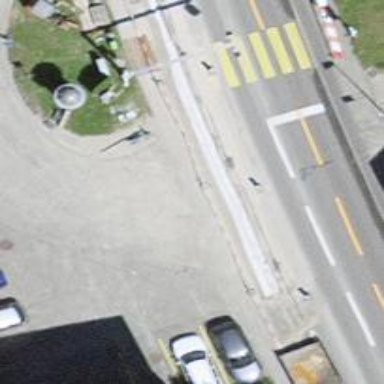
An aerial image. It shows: Asphalt road designated for service vehicles.